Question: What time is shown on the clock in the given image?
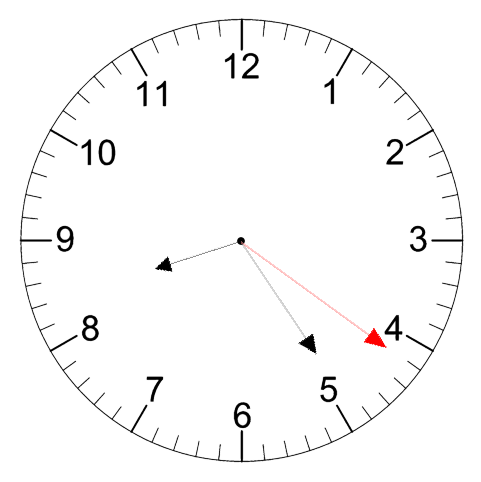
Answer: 08:24:21